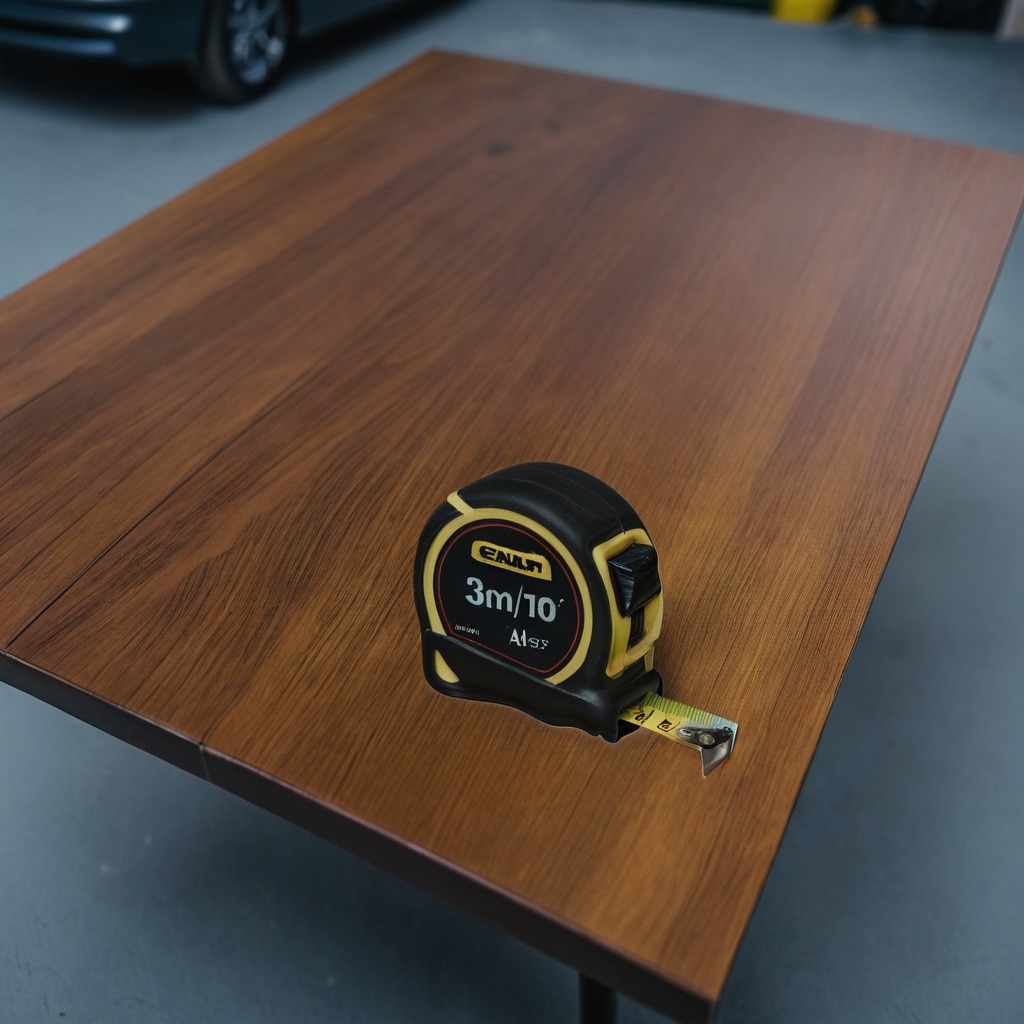
A measuring tape is lying on a table with faint burn marks in a small garage at twilight.